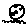
Label: moon